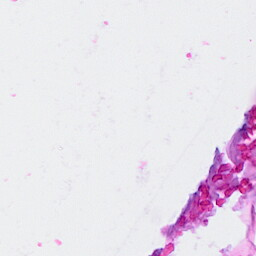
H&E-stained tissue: Breast